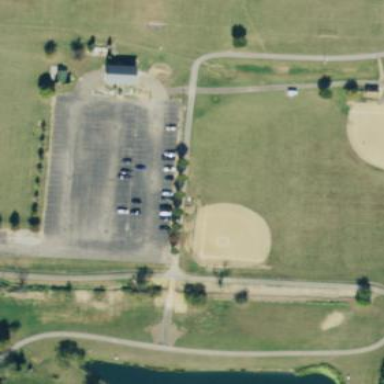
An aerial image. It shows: Baseball pitch for leisure land activities.